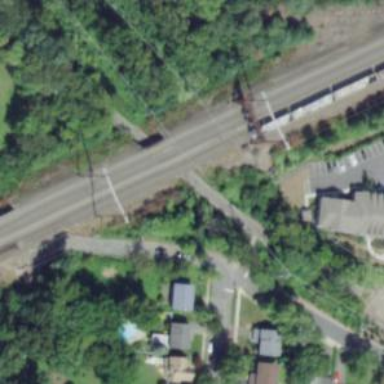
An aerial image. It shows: Bridge over electrified railway with contact lines.